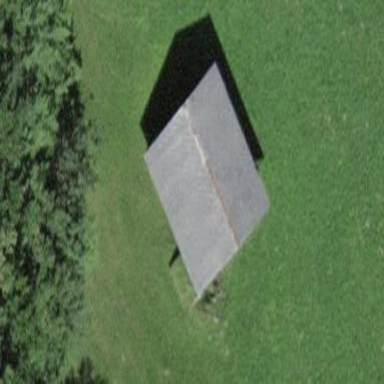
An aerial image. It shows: Rural barn.